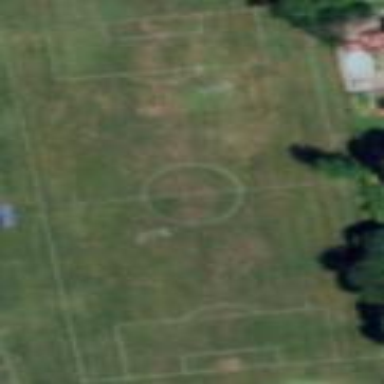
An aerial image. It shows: Soccer pitch for leisureland activities.